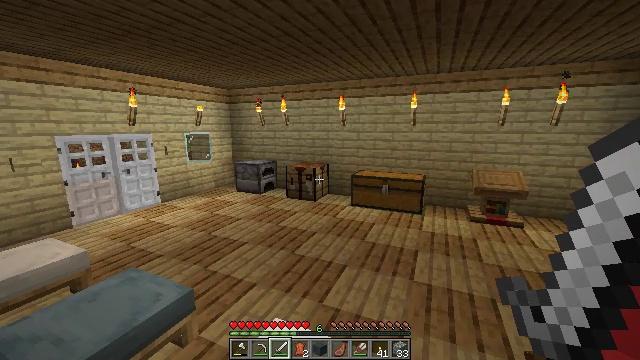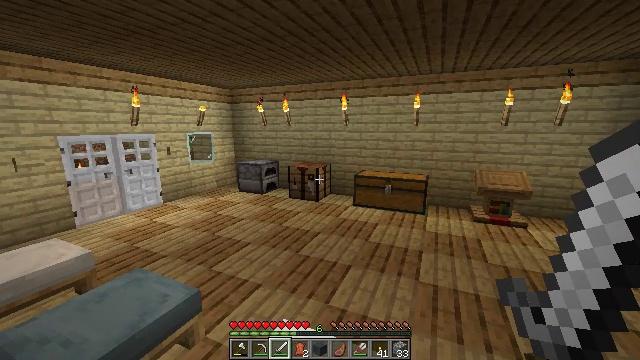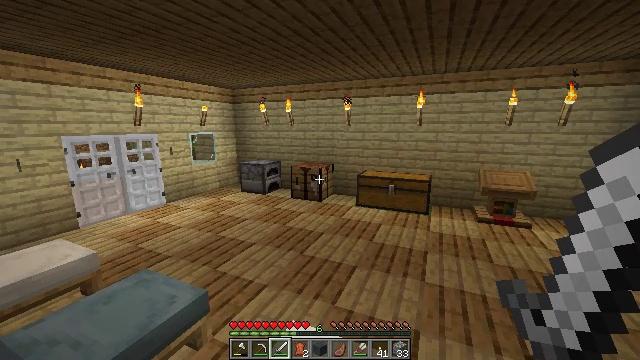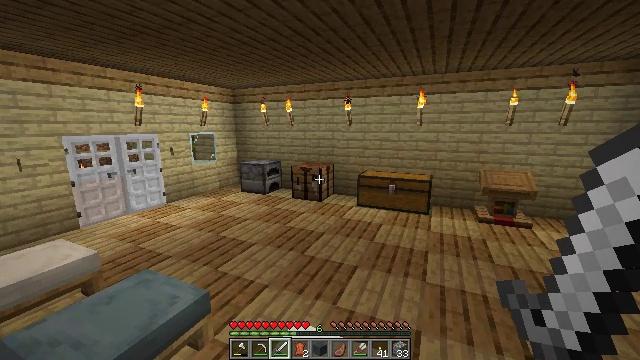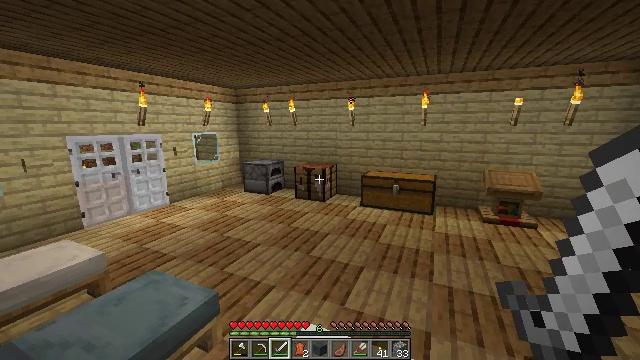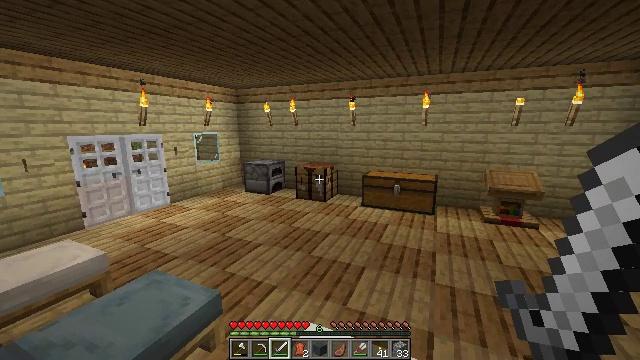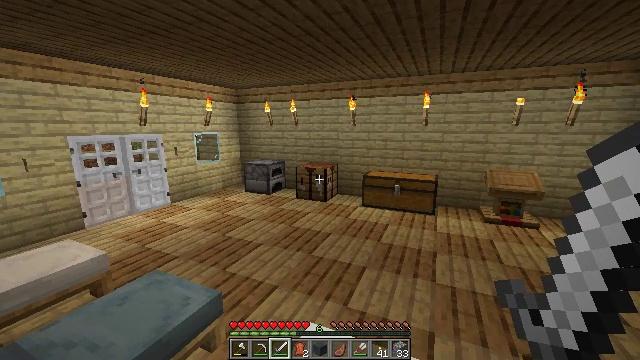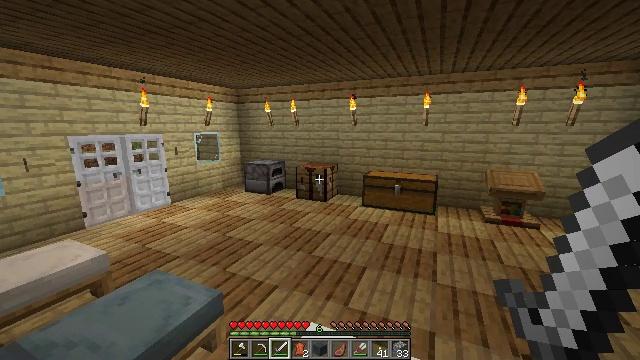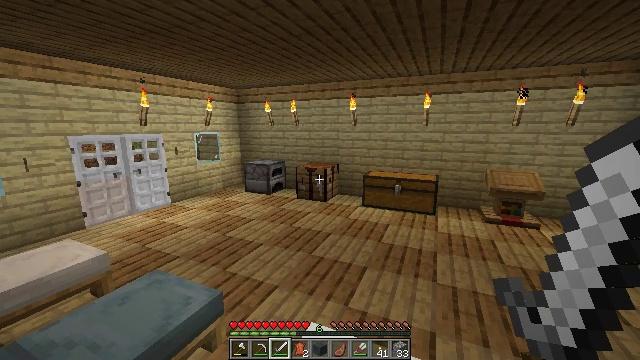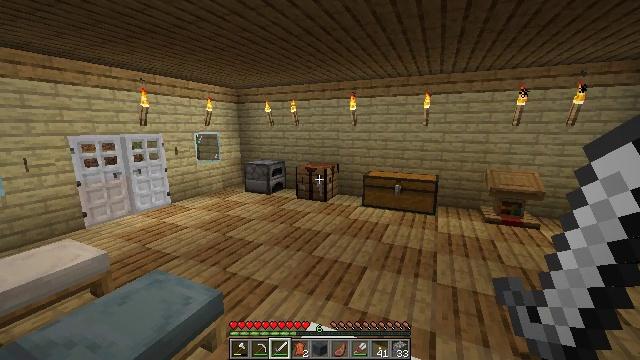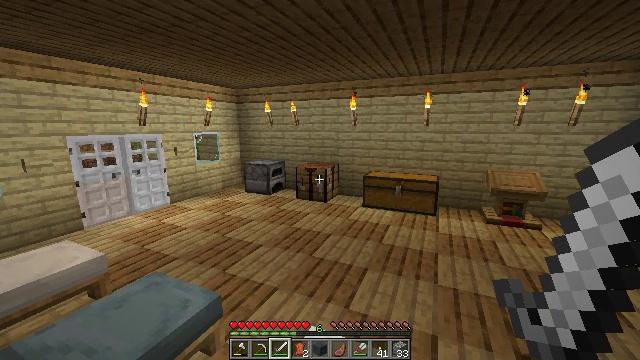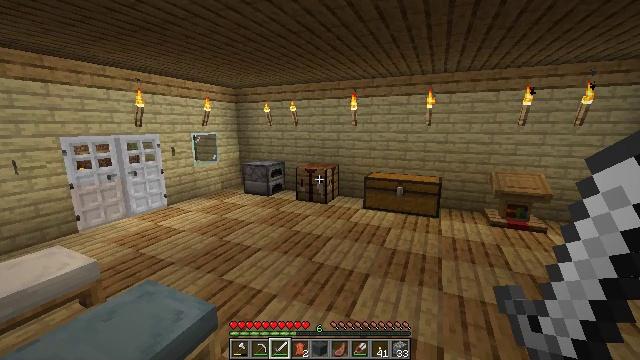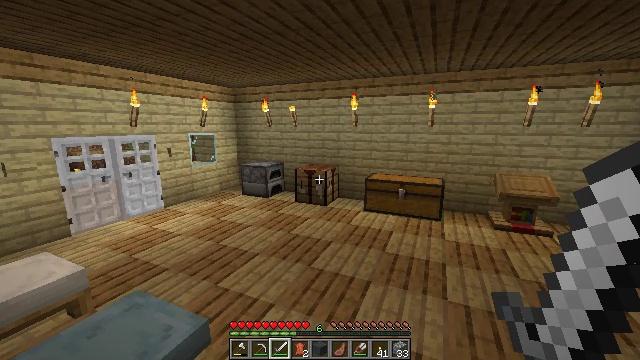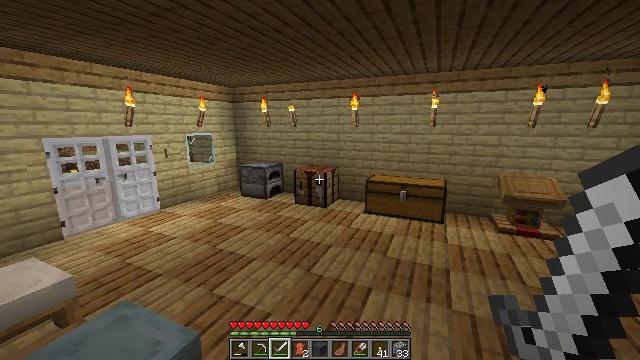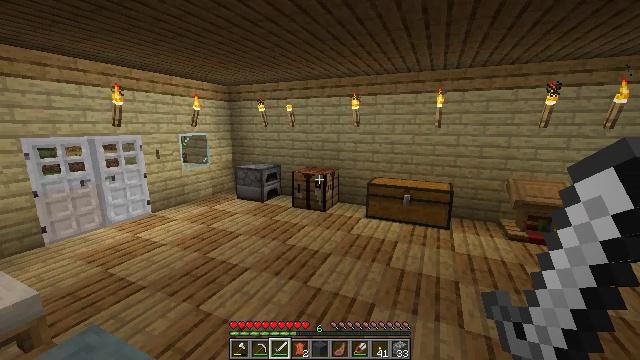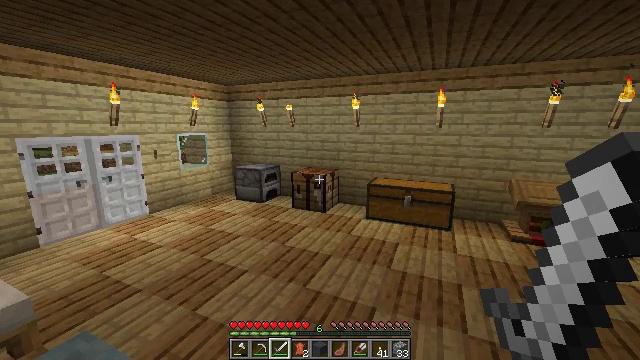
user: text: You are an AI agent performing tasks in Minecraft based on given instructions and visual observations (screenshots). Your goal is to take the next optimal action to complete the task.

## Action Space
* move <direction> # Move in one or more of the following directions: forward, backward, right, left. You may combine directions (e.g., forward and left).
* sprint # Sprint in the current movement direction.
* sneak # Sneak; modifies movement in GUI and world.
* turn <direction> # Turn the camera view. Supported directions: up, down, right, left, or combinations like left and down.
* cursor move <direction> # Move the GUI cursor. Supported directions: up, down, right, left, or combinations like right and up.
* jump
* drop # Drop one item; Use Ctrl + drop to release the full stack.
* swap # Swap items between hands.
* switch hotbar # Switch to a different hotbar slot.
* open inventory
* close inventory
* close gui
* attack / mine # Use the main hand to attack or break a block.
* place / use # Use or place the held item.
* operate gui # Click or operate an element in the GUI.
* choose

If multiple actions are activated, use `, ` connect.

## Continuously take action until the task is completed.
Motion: motion action
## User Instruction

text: Collect beetroots from the field.
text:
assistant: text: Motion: no_op
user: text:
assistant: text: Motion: no_op
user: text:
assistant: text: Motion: no_op
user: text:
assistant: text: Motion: no_op
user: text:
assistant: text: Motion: no_op
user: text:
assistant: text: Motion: no_op
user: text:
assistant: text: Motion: no_op
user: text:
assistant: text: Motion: no_op
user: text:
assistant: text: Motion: no_op
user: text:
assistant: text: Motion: move forward
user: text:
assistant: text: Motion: move forward
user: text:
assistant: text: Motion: move forward
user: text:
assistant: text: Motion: move forward
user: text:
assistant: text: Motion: move forward
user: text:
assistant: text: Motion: move forward
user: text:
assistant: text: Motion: move forward
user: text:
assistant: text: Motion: move forward
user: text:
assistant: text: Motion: move forward
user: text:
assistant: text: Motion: move forward
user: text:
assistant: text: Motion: move forward
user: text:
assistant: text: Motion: move forward
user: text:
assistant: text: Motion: move forward
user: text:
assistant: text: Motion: move forward
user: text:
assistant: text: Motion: move forward
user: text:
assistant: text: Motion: no_op
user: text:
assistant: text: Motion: no_op
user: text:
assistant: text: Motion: turn left
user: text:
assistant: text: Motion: no_op
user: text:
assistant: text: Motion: no_op
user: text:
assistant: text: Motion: no_op